Interaction volume radius: 5 \u00c5
Interaction volume height: 20 \u00c5
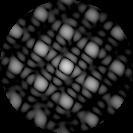
Disorder parameter: 0.1109